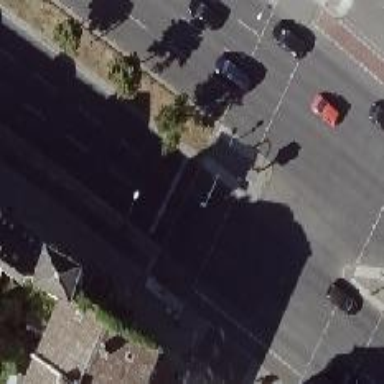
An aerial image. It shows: Road crossing with traffic signals.